Question: i have a table which is as follows:
left side it has has got menu listed and top is the logo and right is the actual content like listing the data and so on.
now i want to hide the menu when user clicks on and enable when the clicks on the same again.
how to do this in java script?
below is the image for sample :

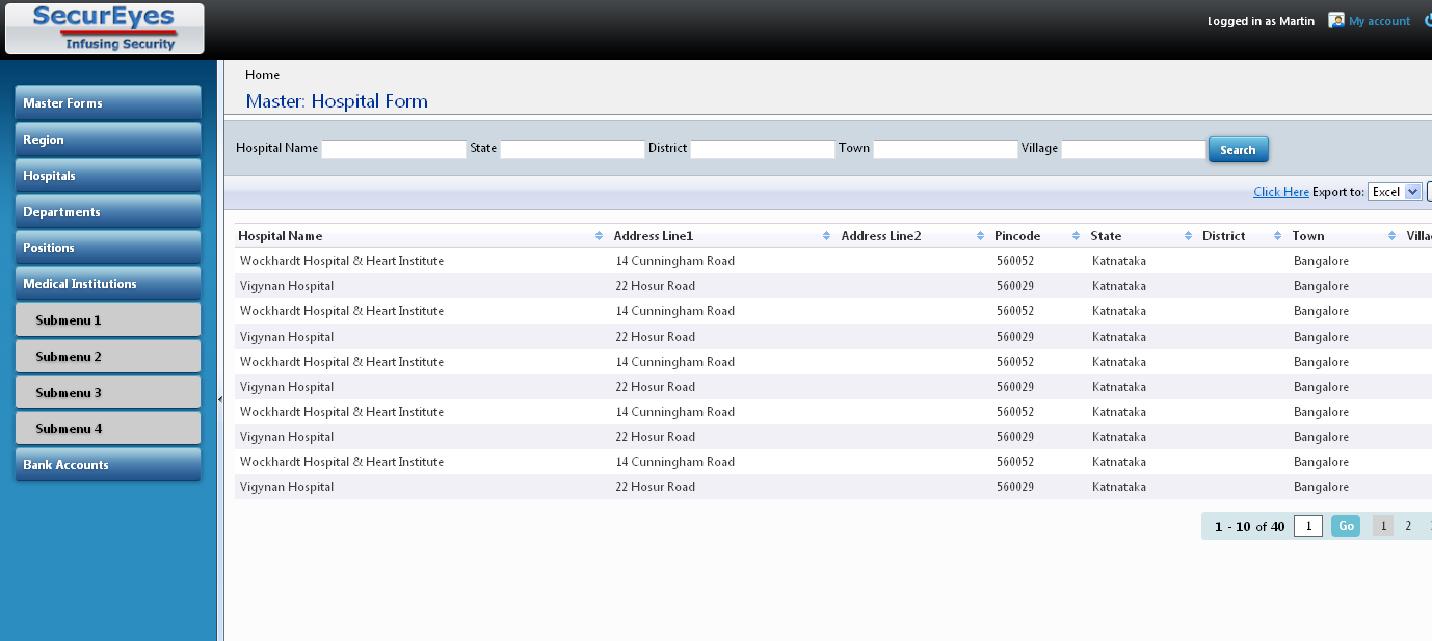
Answer: this helped me to achieve what i wanted.
'''
<!DOCTYPE html>
<html>
<head>
<script src="jquery-latest.js"></script>
</head>
<body>
<table>
<tr>
<td id="cell">
Some info
</td>
</tr>
</table>
<input type="button" id="button" value="Show/hide" />
<script>
$("#button").click(function(){
$("#cell").toggle();
});
</script>
</body>
</html>
'''
UPDATE
Online demo here: <URL>